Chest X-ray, AP view. Patient: 30 years old, sex M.
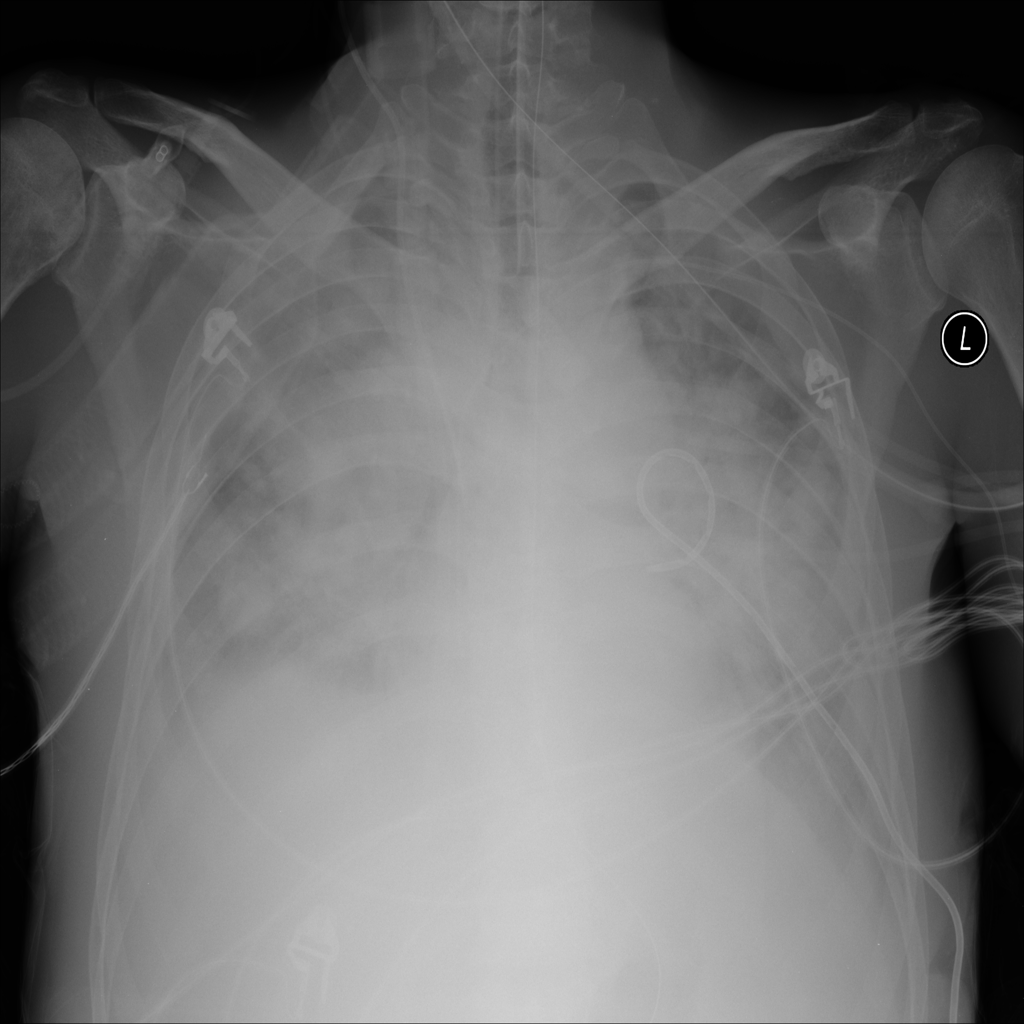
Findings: Edema, Effusion, Nodule, Mass